Question: When i open oracle-sqldeveloper for it is asking for full pathname for java.exe.
I have installed a java and added the path like this
C:\Program Files\Java\jre1.8.0_45in
But after adding the path i am getting the following.

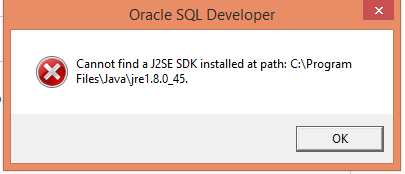
Answer: > When i open oracle-sqldeveloper for it is asking for full pathname for java.exe.
This is an issue with the missing JDK. , it needs JDK for the debugger to work, something related to .
I think from onwards, the is embedded with the installation software. So, if you have downloaded the version 4 or up, you should be able to run it without additional installation of JDK, if prompted then provide the path to the embedded jdk.
Else, if your SQL Developer version is below 4, then you need to additionally download the jdk. See this download <URL>.
The SQL Developer configuration file would be present at:
'''
$ORACLE_HOME/sqldeveloper/sqldeveloper/bin/sqldeveloper.conf
'''